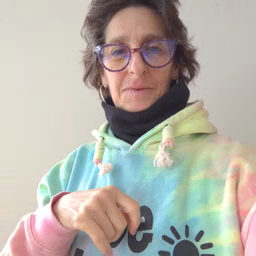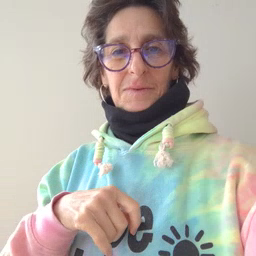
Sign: moon